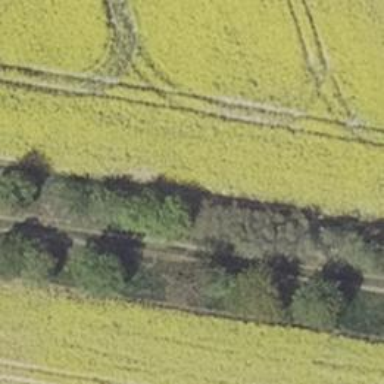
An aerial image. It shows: Row of deciduous broadleaved trees.